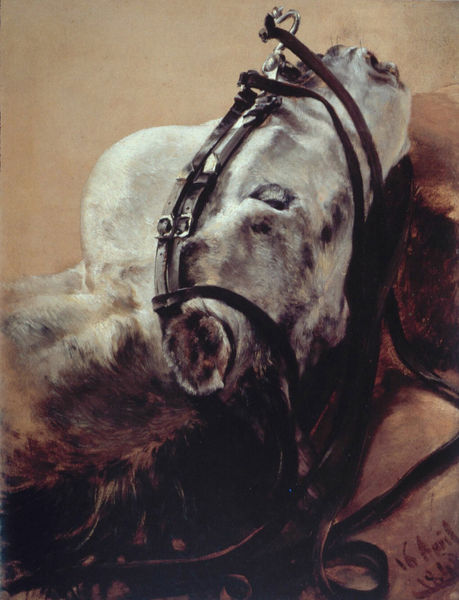
Titel: Pferdestudie, Kopf liegend, im Geschirr
Künstler: Adolph Menzel
Standort: Berlin
Institution: Alte Nationalgalerie
Schlagwörter: gemälde, kopf, weiß, ocker, sand, ausschnitt, braun, grau, haar, hintergrund, nase, ohr, pastell, blick, hund, tier, zaun, beige, malerei, anatomie, mord, pelz, tod, tot, hals, signatur, öl, pastos, auge, haare, realismus, frontal, ohren, pferd, stilleben, deutschland, fell, mähne, sattel, schweif, zaumzeug, zügel, liegen, schlafen, perspektive, kuh, weis, detail, riemen, goya, lüster, metall, menzel, foto, vanitas, eisen, blut, leblos, geschirr, schimmel, trense, photo, malerisch, leder, maul, nüstern, zentral, halfter, pferdekopf, rappen, ochse, verdreht, liegt, komisch, tierkopf, beschläge, tresse, schnallen, kalb, verwirrung, kamel, april, energie, francisco de goya, lederriemen, harken, echt, 16, 1848, 1847, geschier, maulschelle, 1849, a848, sterbendes pferd, 16. april 1848, hu d, riemem, 16.april